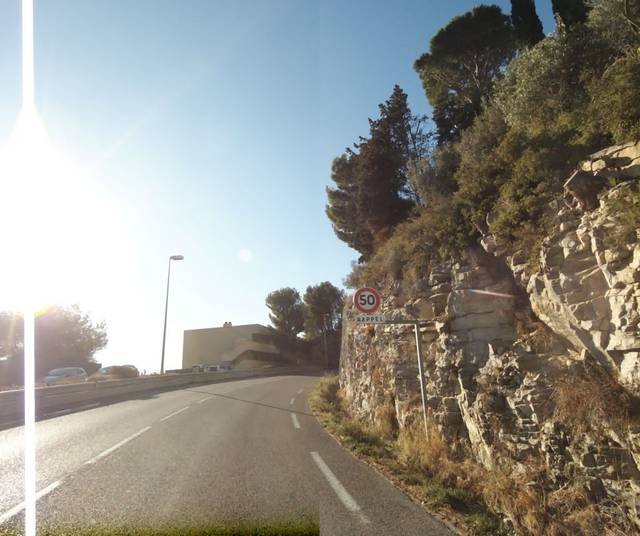
Region: France
Coordinates: 43.217, 5.545